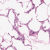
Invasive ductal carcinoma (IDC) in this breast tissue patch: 0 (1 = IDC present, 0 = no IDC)